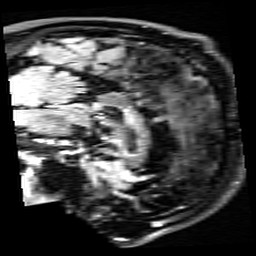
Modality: FLAIR
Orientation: sagittal
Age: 37
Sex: male
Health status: healthy
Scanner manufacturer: siemens
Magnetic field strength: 3 T
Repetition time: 9 s
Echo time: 0.088 s